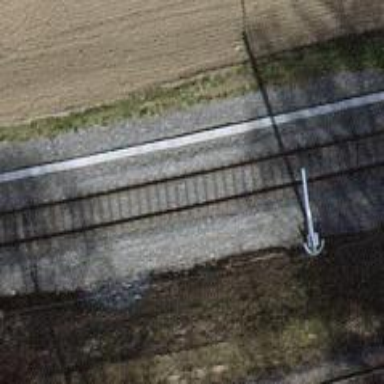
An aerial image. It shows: Single-track railway with electrified contact lines.